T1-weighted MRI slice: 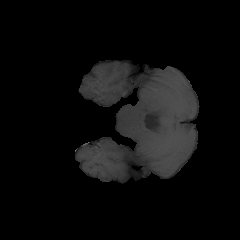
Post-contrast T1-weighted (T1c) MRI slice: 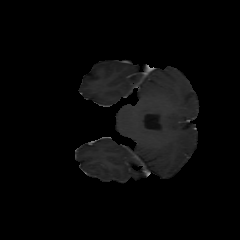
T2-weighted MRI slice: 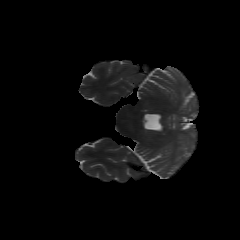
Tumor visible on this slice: no